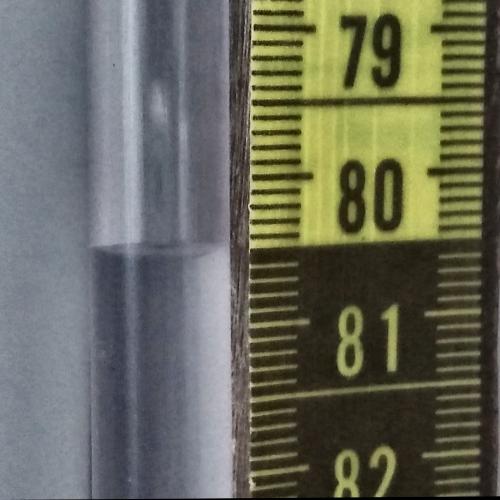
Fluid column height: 80.5 cm